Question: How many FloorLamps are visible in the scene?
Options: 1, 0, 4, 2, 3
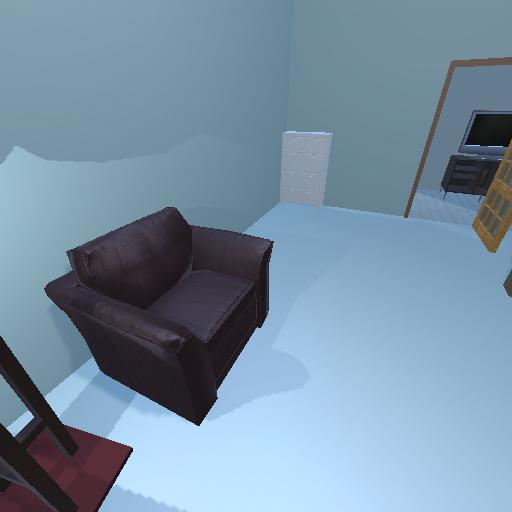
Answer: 1